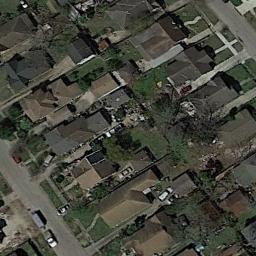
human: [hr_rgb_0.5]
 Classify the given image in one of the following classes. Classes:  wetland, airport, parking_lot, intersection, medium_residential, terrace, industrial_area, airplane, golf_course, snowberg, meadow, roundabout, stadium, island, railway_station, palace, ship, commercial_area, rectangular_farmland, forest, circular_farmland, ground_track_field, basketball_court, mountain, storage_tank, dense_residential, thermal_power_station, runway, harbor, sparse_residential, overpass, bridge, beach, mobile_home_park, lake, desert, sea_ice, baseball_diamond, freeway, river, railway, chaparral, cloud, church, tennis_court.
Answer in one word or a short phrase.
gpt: dense_residential